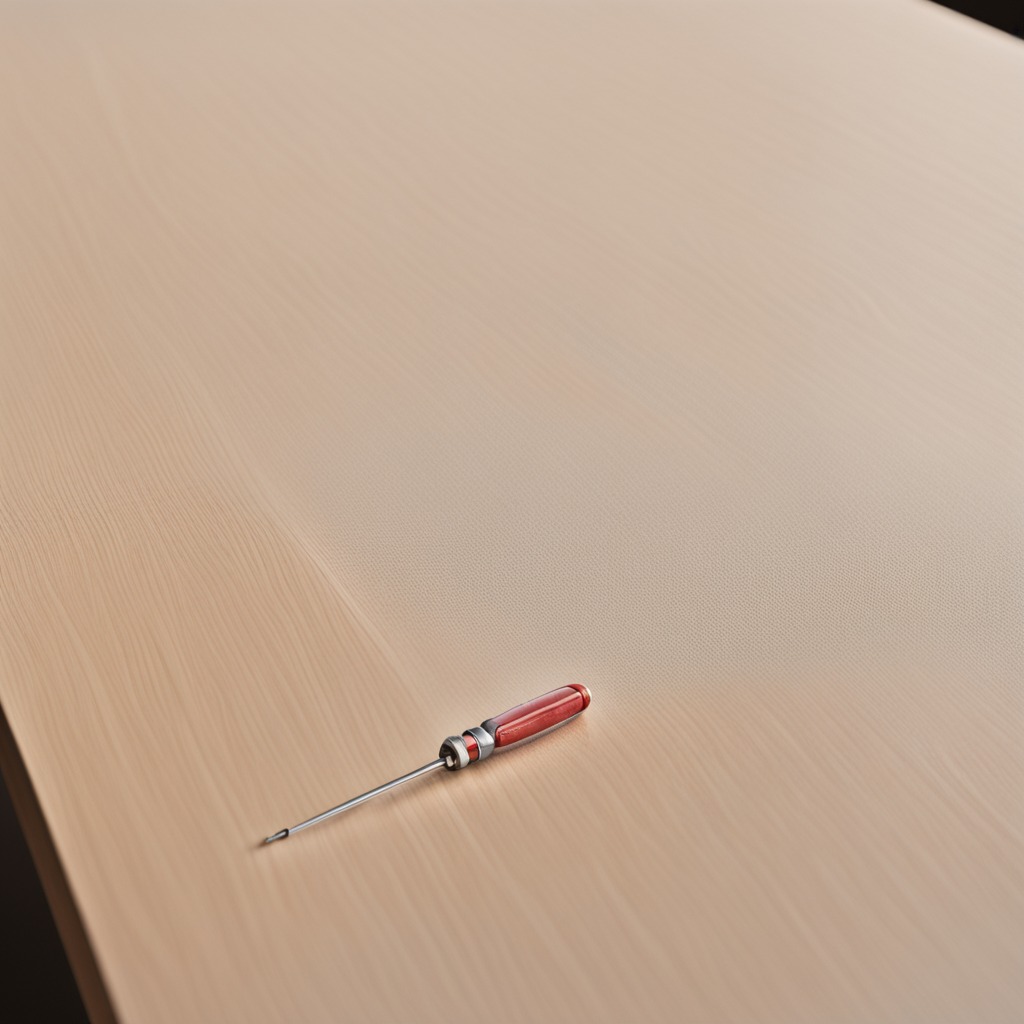
A screwdriver lying on a wooden table in an outdoor workshop during daytime bright natural light soft shadows worn but beneath the cloth.